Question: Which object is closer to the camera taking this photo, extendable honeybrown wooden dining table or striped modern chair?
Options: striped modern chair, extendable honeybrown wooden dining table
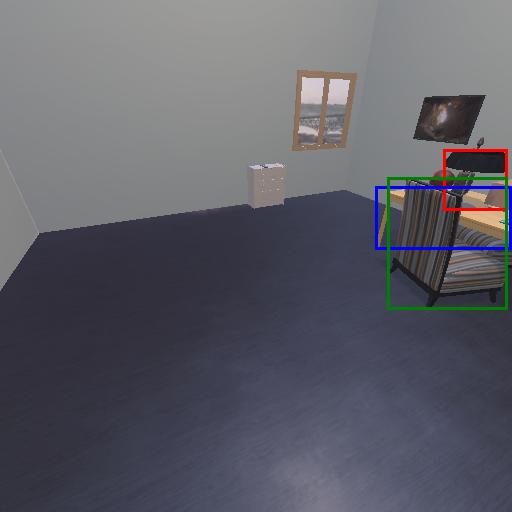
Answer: striped modern chair